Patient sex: M
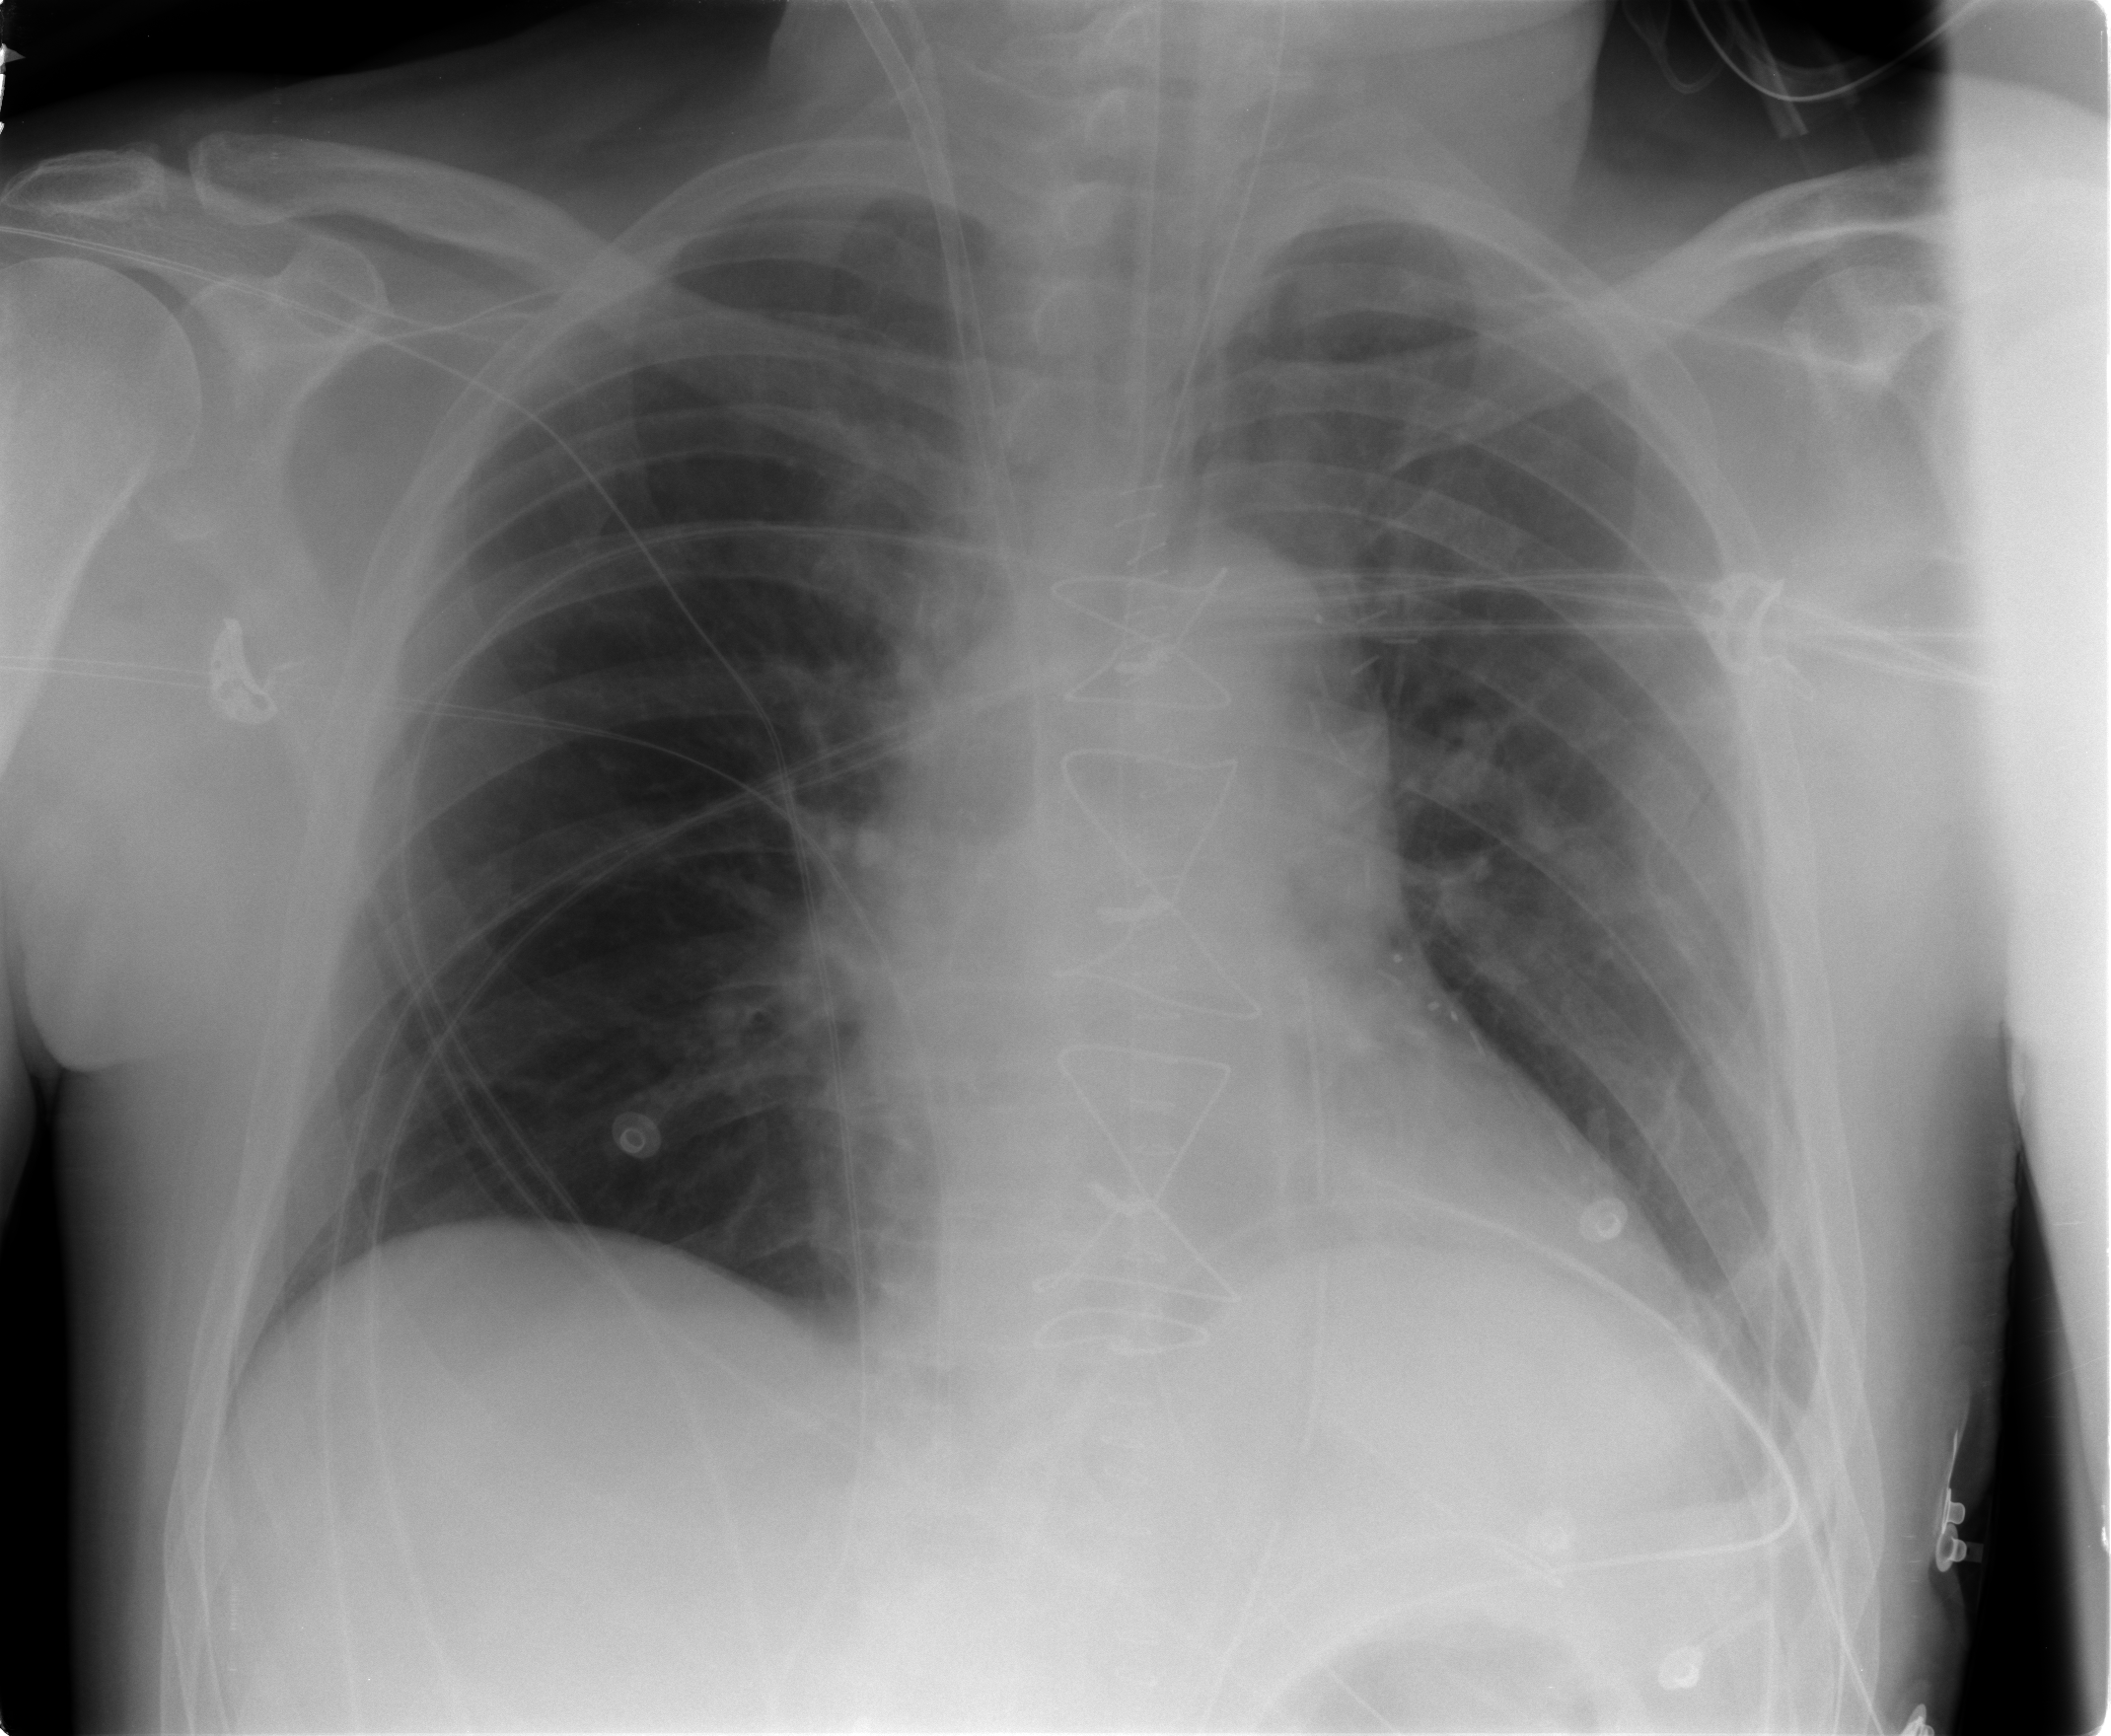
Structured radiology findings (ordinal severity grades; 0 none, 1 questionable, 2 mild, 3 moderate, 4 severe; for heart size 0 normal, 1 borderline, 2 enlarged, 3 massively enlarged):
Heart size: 2
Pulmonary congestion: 0
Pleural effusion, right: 0
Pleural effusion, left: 2
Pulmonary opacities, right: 0
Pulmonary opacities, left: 0
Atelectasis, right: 0
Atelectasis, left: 2